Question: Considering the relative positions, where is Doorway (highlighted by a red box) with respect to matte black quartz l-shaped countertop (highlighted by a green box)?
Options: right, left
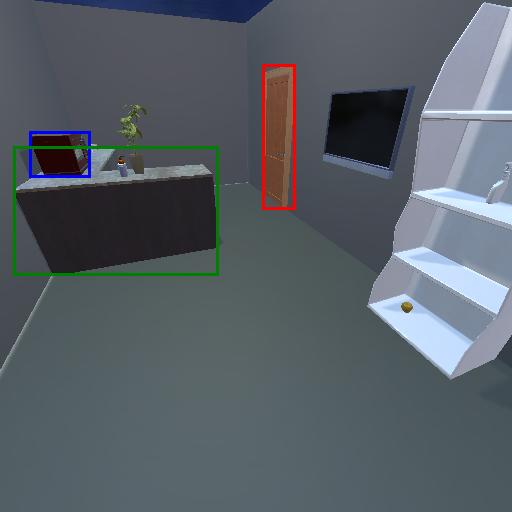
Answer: right